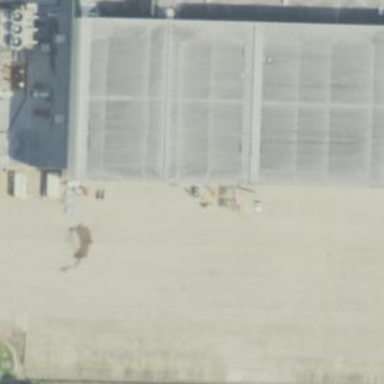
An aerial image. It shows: Hangar building.